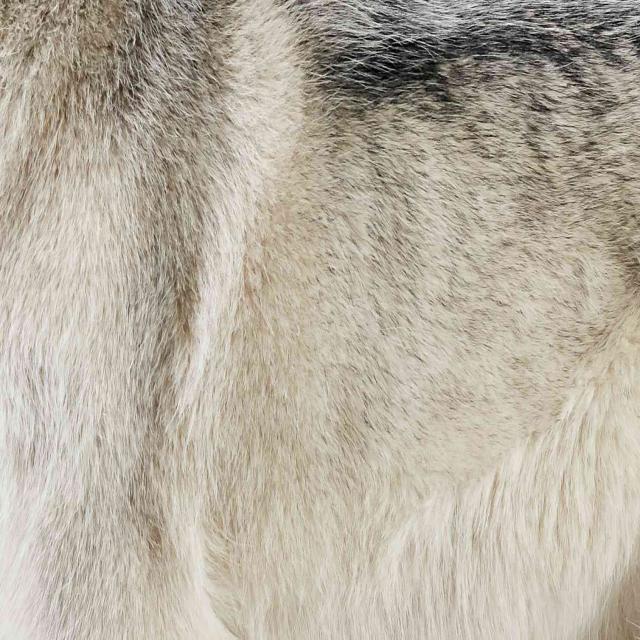
Healthy canine skin — no visible lesions, inflammation, or abnormalities. The skin and coat appear normal.